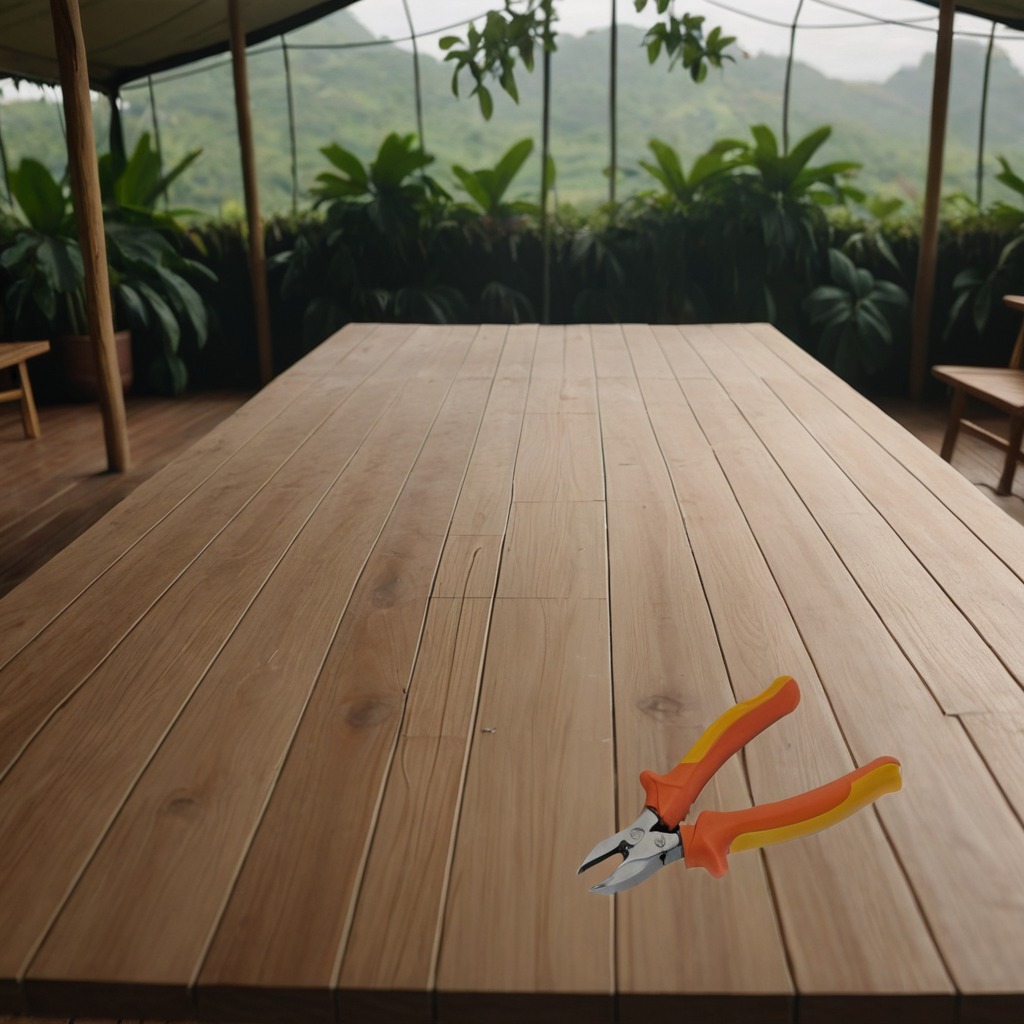
A plier lies on the wooden table inside a jungle field workshop tent humid ambient light worn but